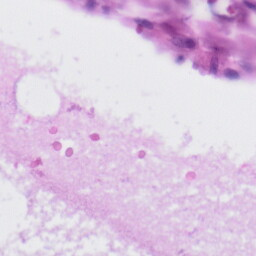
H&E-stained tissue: Liver